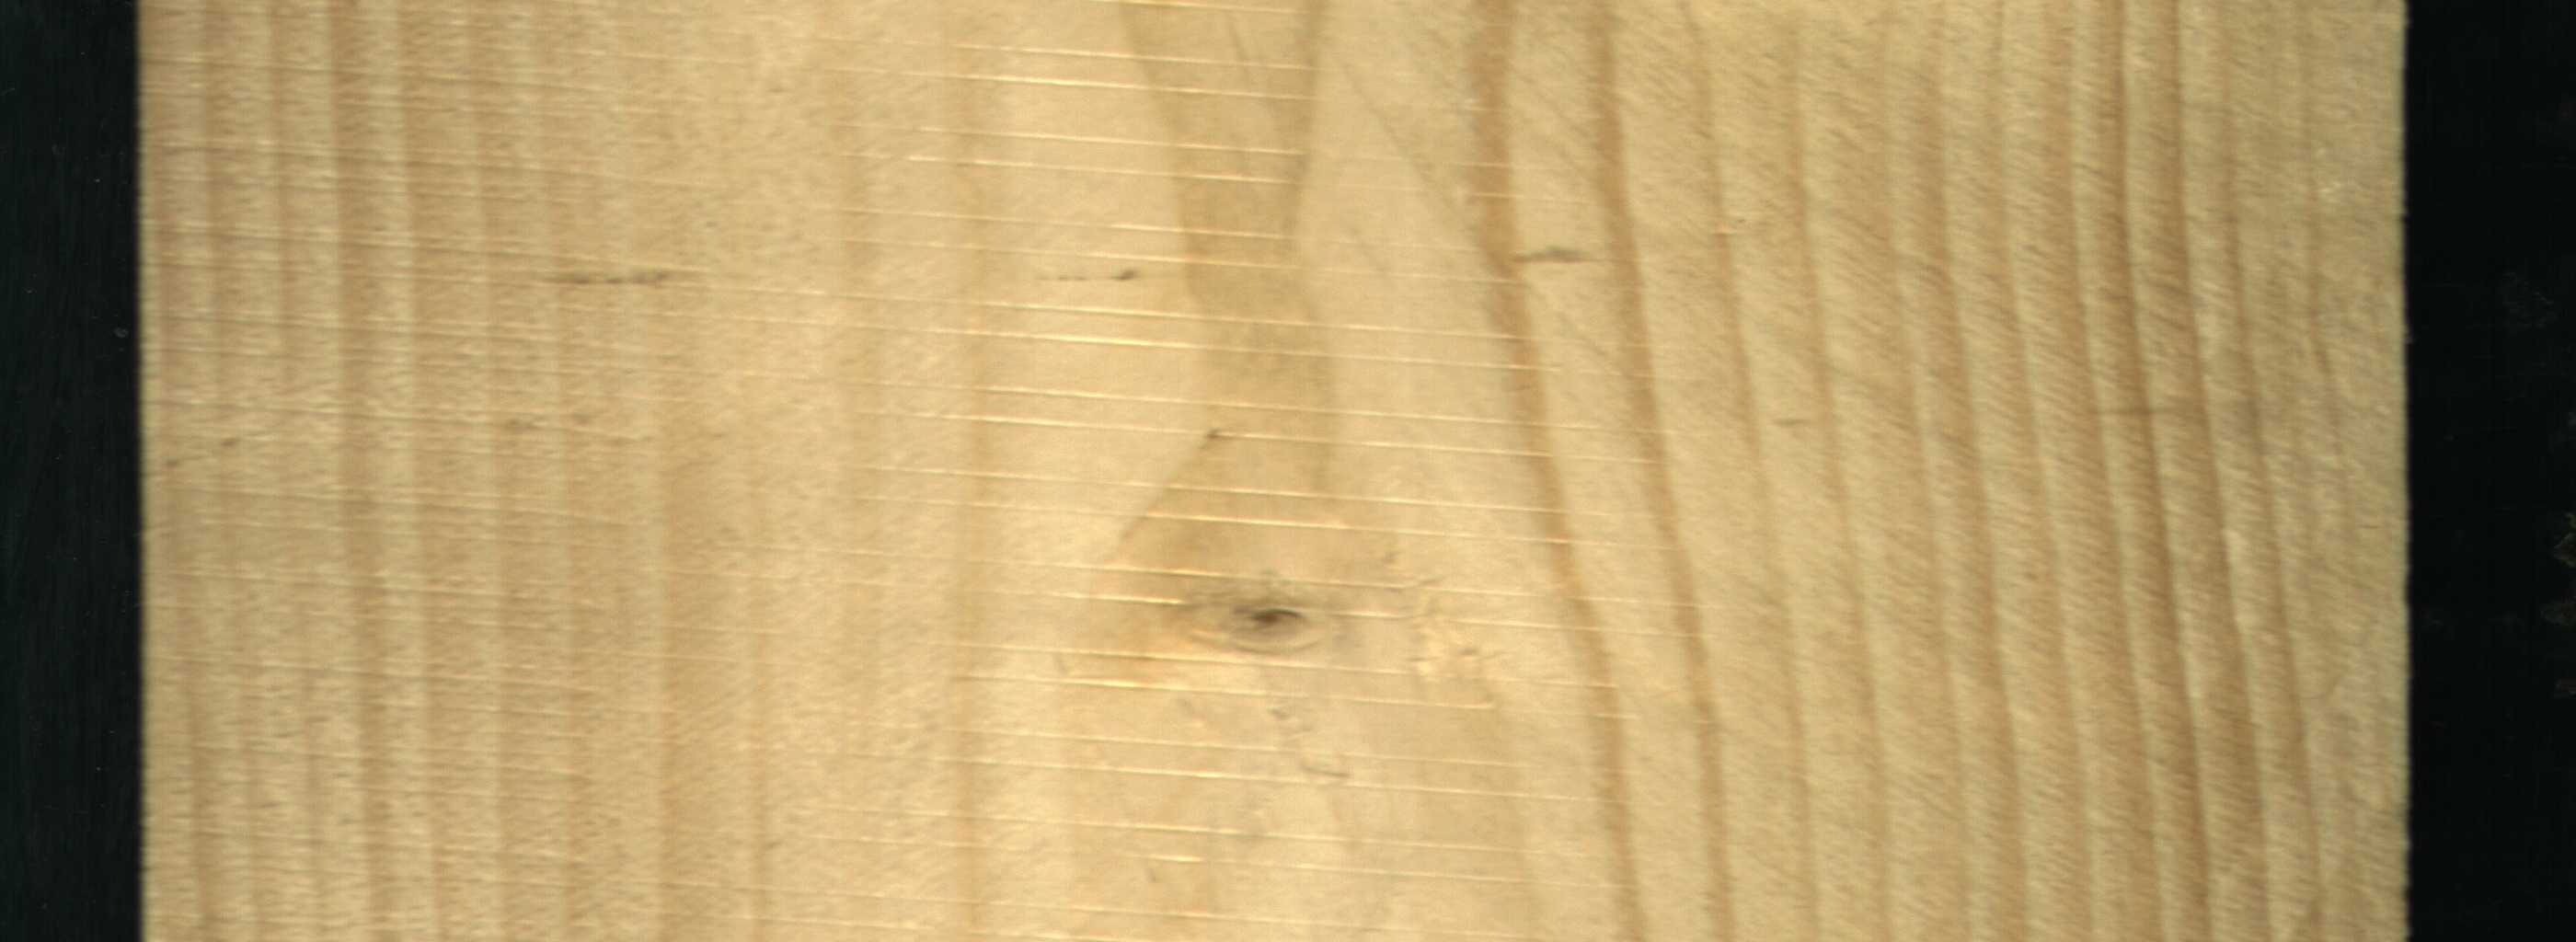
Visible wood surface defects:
Live_Knot